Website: lowes
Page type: order-tracking
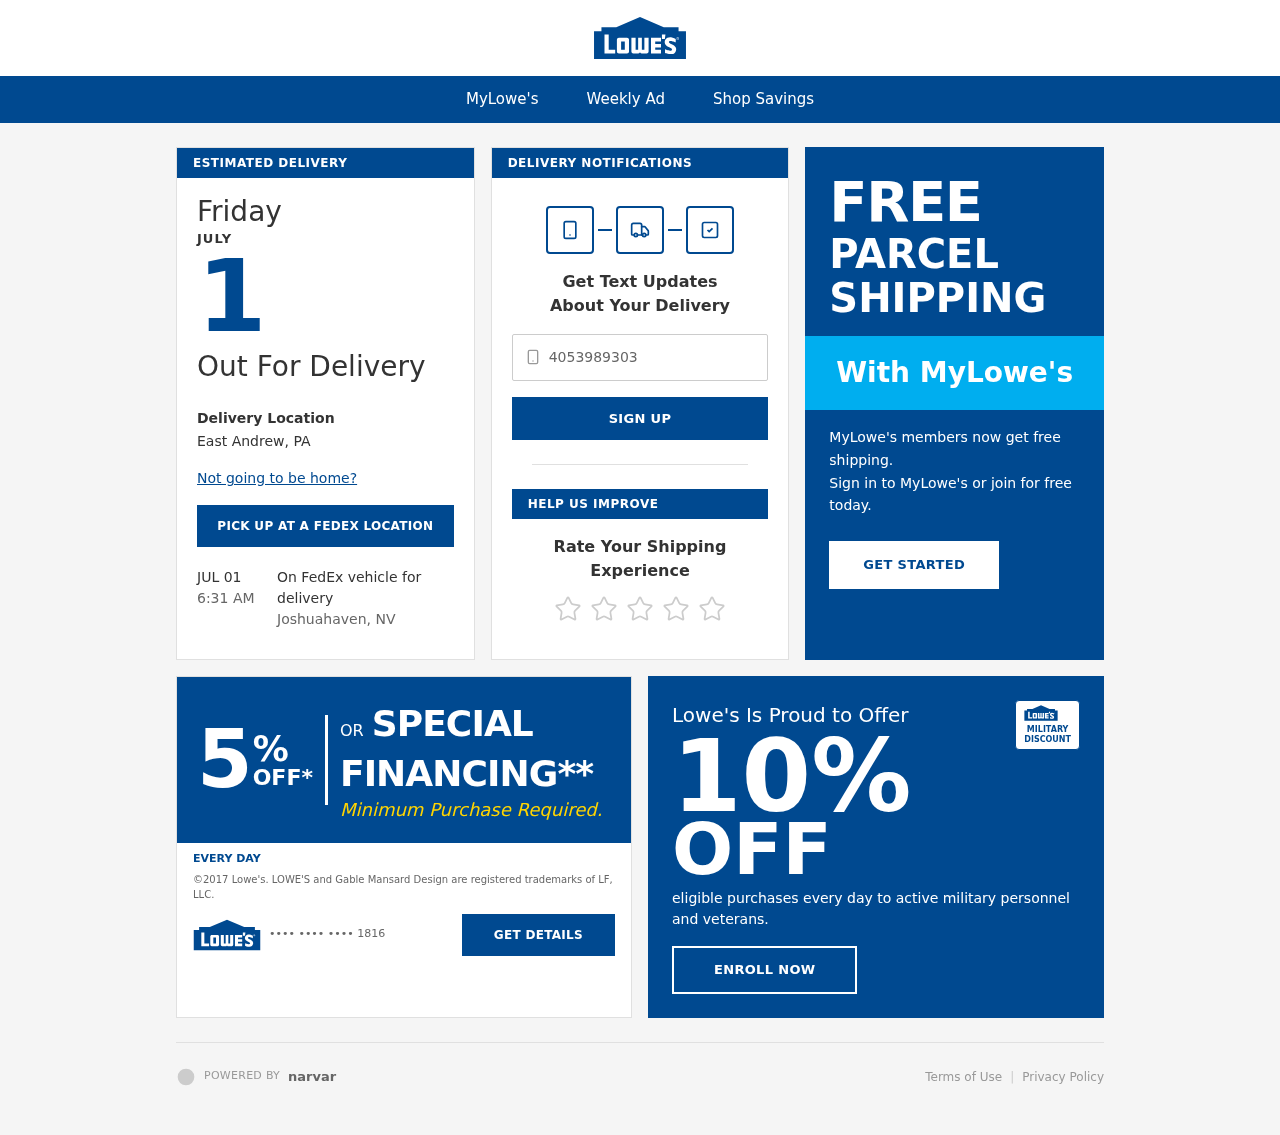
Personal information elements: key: PII_CARD_LAST4
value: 1816
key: PII_PHONE
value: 4053989303
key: PII_CITY_STATE
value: East Andrew, PA
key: PII_CITY_STATE2
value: Joshuahaven, NV
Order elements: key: ORDER_DELIVERY_DATE
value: JULY
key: ORDER_DELIVERY_DATE
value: JUL 01
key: ORDER_DELIVERY_DATE
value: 6:31 AM
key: ORDER_DELIVERY_DATE
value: Friday
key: ORDER_DELIVERY_DATE
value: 1